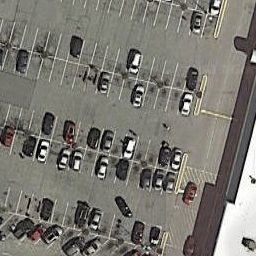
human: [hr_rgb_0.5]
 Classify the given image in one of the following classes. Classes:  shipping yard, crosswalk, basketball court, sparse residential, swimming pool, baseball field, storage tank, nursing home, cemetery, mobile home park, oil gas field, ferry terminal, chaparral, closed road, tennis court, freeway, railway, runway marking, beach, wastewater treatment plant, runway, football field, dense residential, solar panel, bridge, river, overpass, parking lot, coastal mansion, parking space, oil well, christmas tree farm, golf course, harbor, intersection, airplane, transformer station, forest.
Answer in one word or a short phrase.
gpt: parking lot